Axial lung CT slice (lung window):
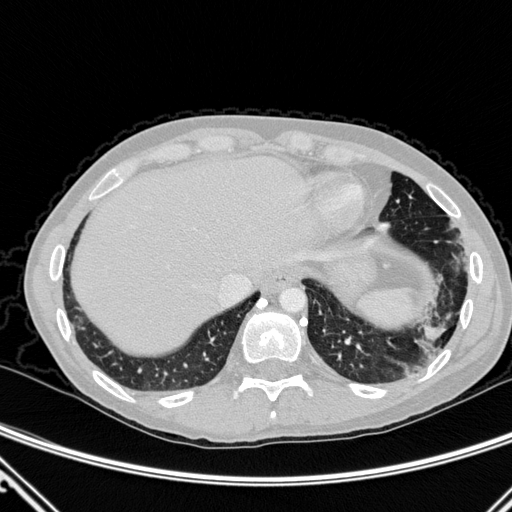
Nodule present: yes
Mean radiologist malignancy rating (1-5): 3.5